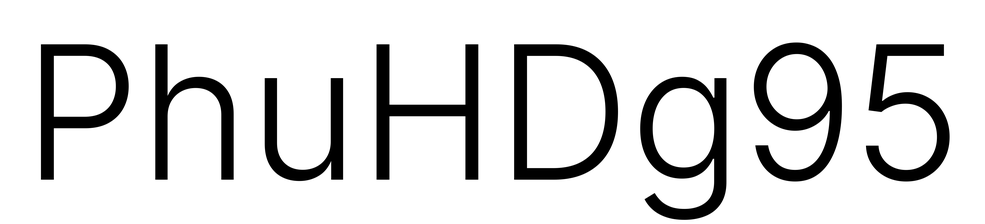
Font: Inter_Light